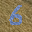
Label: 6